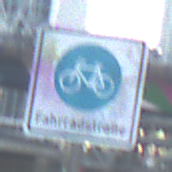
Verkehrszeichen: BeginnFahrradstrasse
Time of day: MorningAfternoon
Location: Outdoor (Urban)
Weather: PartlyCloudy
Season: NotSpecified
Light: Natural